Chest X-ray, PA view. Patient: 44 years old, sex F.
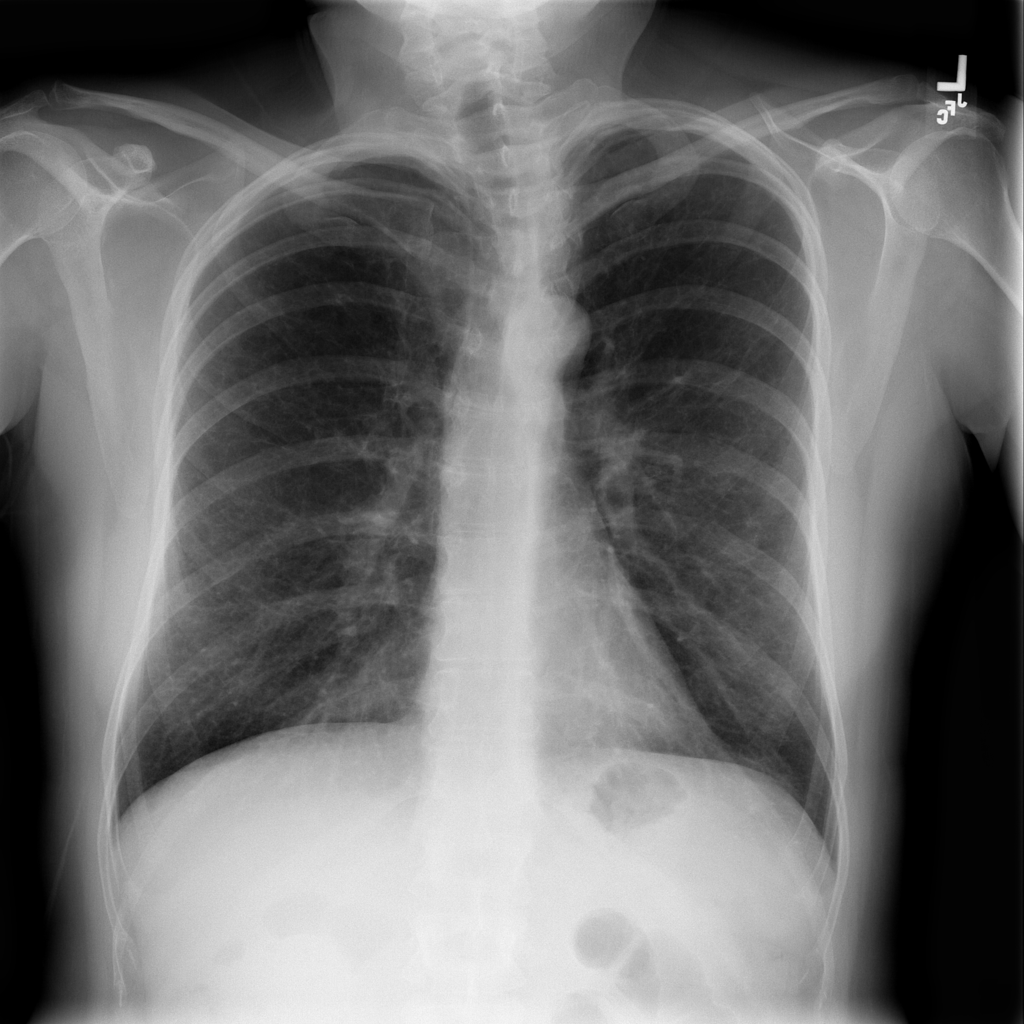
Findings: No Finding